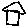
Label: house